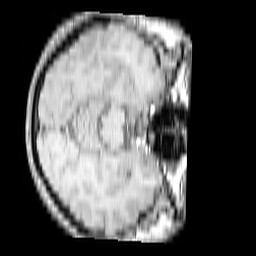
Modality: T1w
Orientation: axial
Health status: ill
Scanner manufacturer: philips
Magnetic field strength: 3 T
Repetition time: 0.3787 s
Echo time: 0.002908 s